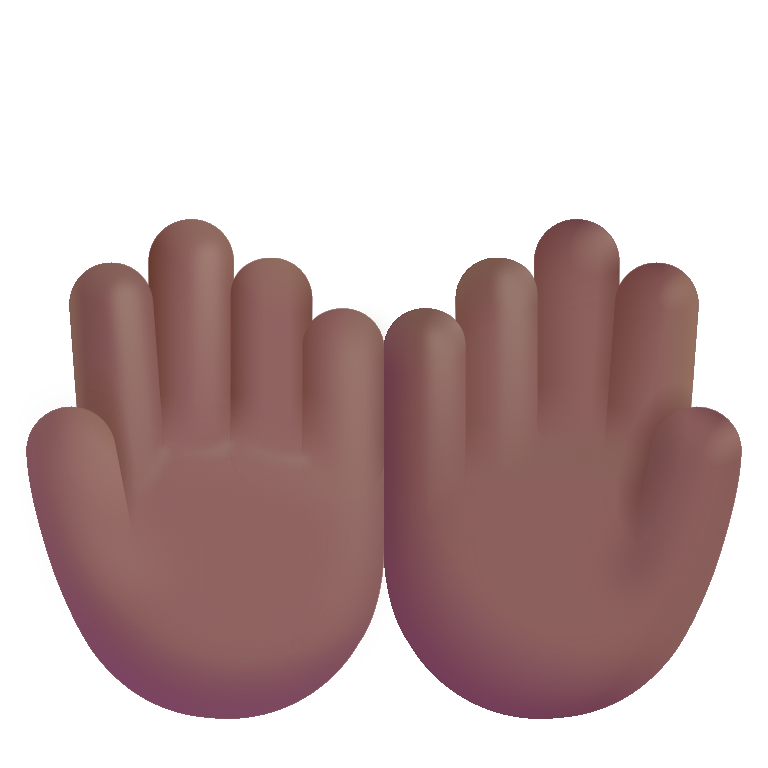
palms up together color  dark